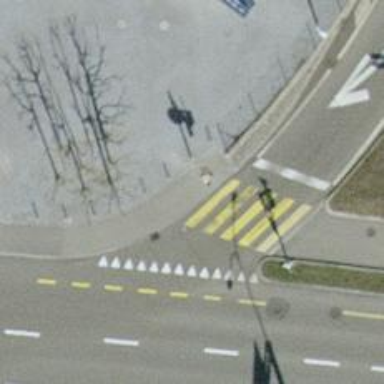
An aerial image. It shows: Kerb serving as barrier.